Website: lowes
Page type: delivery-shipping
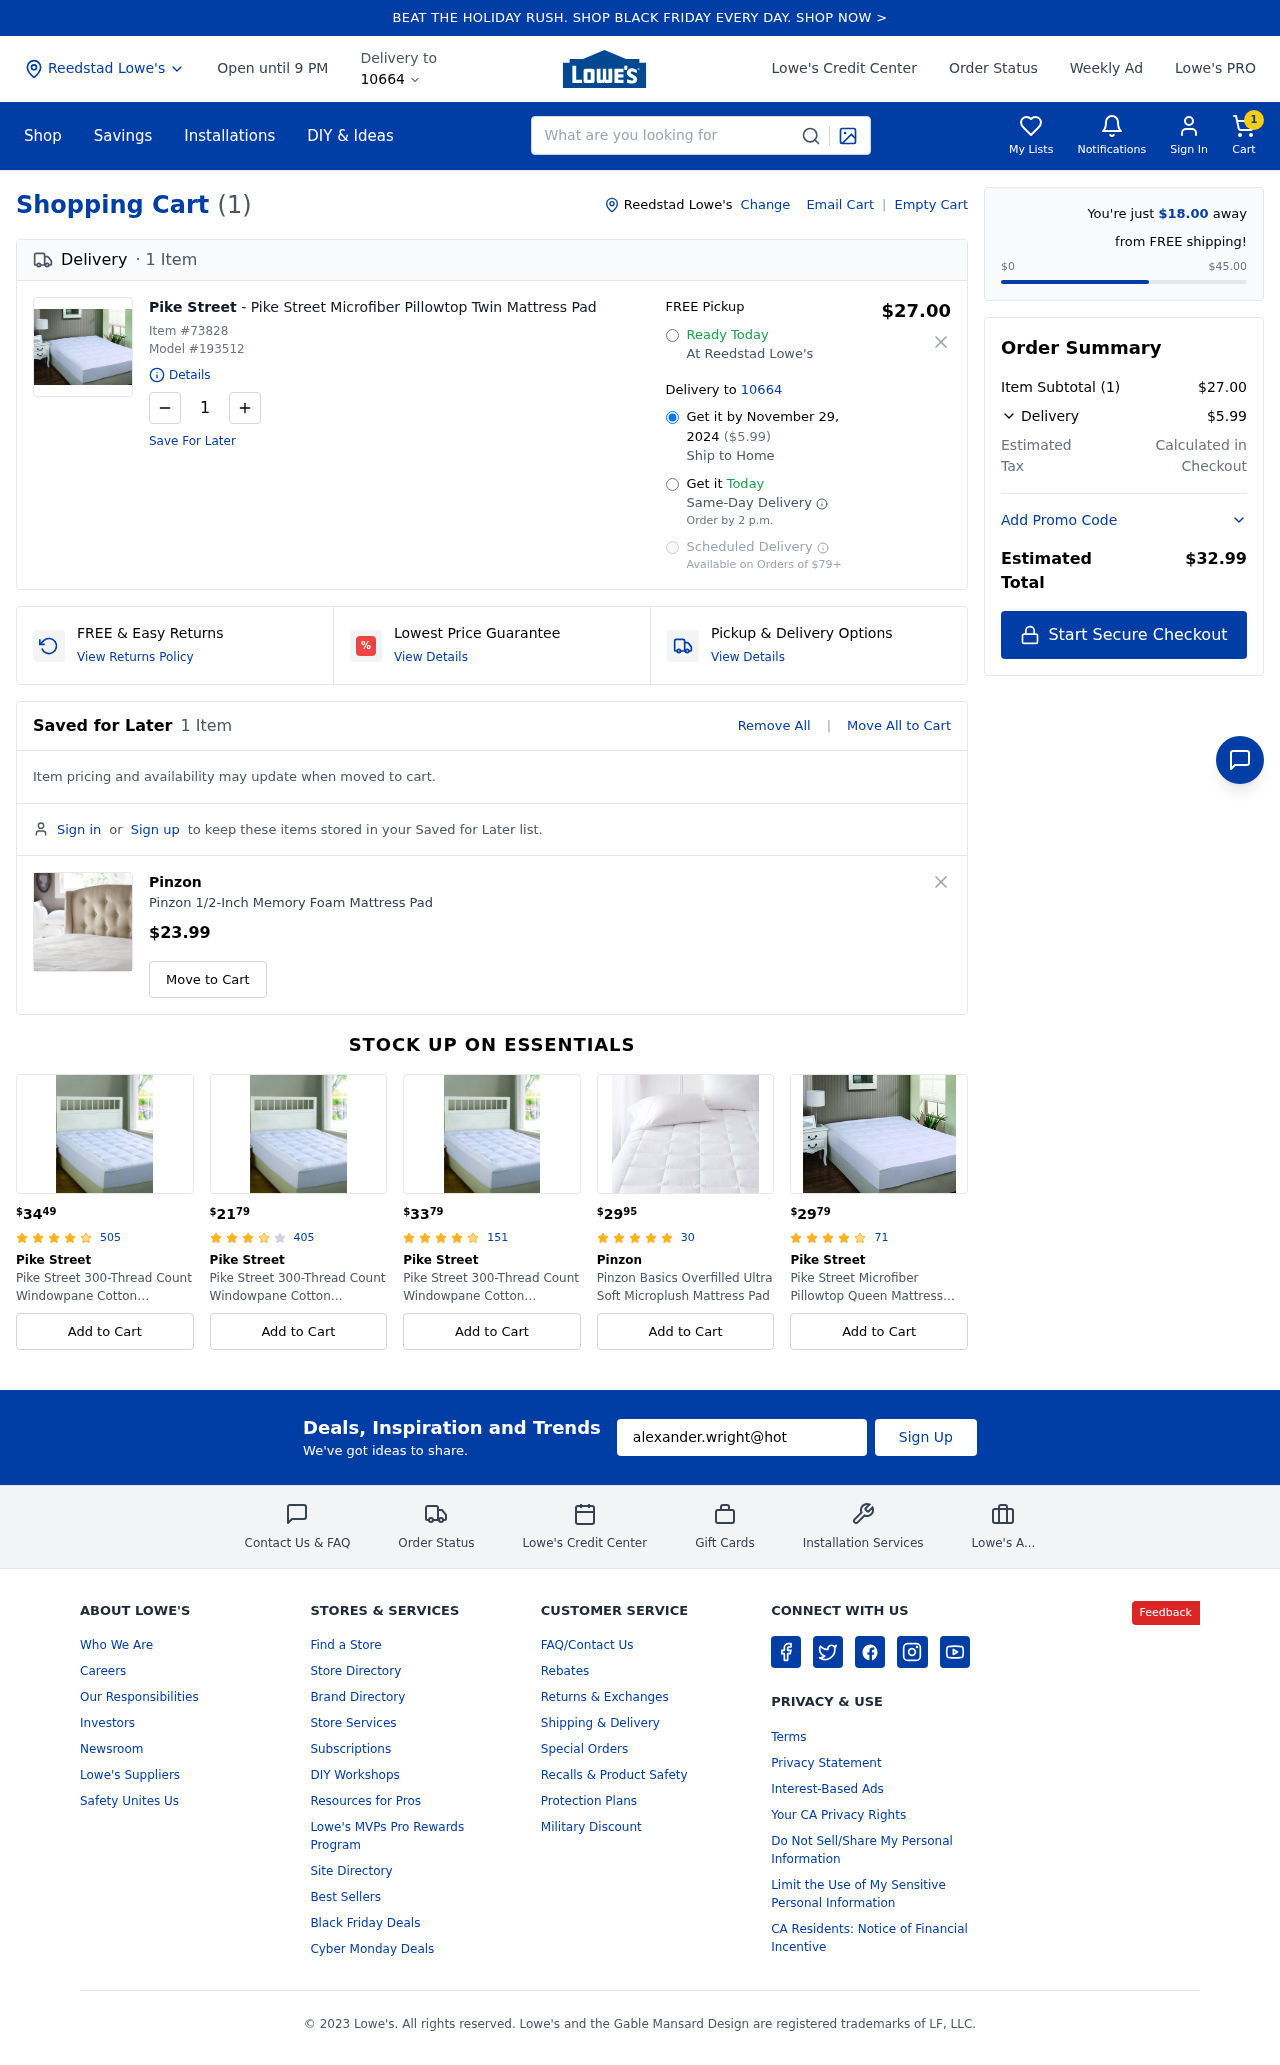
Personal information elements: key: PII_CITY
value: Reedstad
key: PII_EMAIL
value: alexander.wright@hotmail.com
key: PII_POSTCODE
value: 10664
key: PII_CITY2
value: Reedstad
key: PII_CITY3
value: Reedstad
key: PII_POSTCODE_FULL
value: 10664
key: PII_POSTCODE_NUMERIC
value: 10664
Product elements: key: PRODUCT1_BRAND
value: Pike Street
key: PRODUCT1_NAME
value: Pike Street Microfiber Pillowtop Twin Mattress Pad
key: PRODUCT1_PRICE
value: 27
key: PRODUCT1_QUANTITY
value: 1
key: PRODUCT2_BRAND
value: Pinzon
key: PRODUCT2_NAME
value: Pinzon 1/2-Inch Memory Foam Mattress Pad
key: PRODUCT2_PRICE
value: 23.99
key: PRODUCT1_ITEM_NUMBER
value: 73828
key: PRODUCT1_MODEL_NUMBER
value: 193512
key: PRODUCT3_PRICE
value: $3449
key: PRODUCT3_NUM_RATINGS
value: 505
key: PRODUCT3_BRAND
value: Pike Street
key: PRODUCT3_NAME
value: Pike Street 300-Thread Count Windowpane Cotton Overfilled Pillowtop Mattress Pad
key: PRODUCT4_PRICE
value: $2179
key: PRODUCT4_NUM_RATINGS
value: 405
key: PRODUCT4_BRAND
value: Pike Street
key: PRODUCT4_NAME
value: Pike Street 300-Thread Count Windowpane Cotton Overfilled Pillowtop King Mattress Pad
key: PRODUCT5_PRICE
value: $3379
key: PRODUCT5_NUM_RATINGS
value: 151
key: PRODUCT5_BRAND
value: Pike Street
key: PRODUCT5_NAME
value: Pike Street 300-Thread Count Windowpane Cotton Overfilled Pillowtop California King Mattress Pad
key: PRODUCT6_PRICE
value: $2995
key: PRODUCT6_NUM_RATINGS
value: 30
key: PRODUCT6_BRAND
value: Pinzon
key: PRODUCT6_NAME
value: Pinzon Basics Overfilled Ultra Soft Microplush Mattress Pad
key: PRODUCT7_PRICE
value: $2979
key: PRODUCT7_NUM_RATINGS
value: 71
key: PRODUCT7_BRAND
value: Pike Street
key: PRODUCT7_NAME
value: Pike Street Microfiber Pillowtop Queen Mattress Pad
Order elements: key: ORDER_NUM_ITEMS
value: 1
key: ORDER_DELIVERY_DATE
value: November 29, 2024
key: ORDER_SHIPPING_COST
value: $5.99
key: AWAY_FROM_FREE_SHIPPING
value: $18.00
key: ORDER_SUBTOTAL
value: $27.00
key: ORDER_TOTAL
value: $32.99
Search elements: key: HEADER_SEARCH
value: What are you looking for